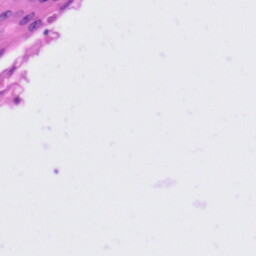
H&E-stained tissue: Tonsil